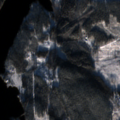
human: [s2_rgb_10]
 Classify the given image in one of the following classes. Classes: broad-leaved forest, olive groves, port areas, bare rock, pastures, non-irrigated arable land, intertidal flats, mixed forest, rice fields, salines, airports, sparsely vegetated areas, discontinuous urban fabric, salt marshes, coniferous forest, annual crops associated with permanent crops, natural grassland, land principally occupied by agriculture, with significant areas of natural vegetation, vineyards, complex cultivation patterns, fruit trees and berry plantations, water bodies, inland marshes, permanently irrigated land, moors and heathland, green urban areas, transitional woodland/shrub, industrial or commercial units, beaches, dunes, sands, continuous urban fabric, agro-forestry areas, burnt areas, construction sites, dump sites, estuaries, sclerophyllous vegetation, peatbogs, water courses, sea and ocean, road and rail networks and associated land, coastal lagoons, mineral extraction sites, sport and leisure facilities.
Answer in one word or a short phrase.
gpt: coniferous forest, mixed forest, transitional woodland/shrub, water bodies